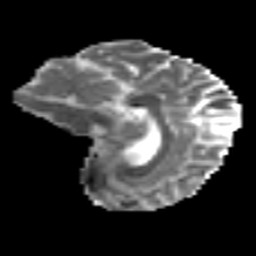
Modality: MD
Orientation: sagittal
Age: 44
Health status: ill
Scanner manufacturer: philips
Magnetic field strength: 3 T
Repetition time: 9 s
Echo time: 0.127 s